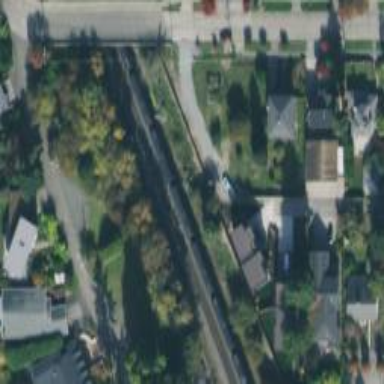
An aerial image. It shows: Trap point on the railway for derailing purposes.